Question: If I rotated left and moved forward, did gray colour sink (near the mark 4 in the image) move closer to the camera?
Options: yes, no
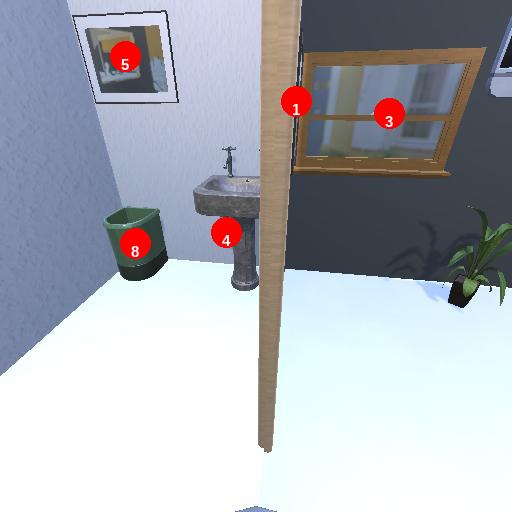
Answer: yes